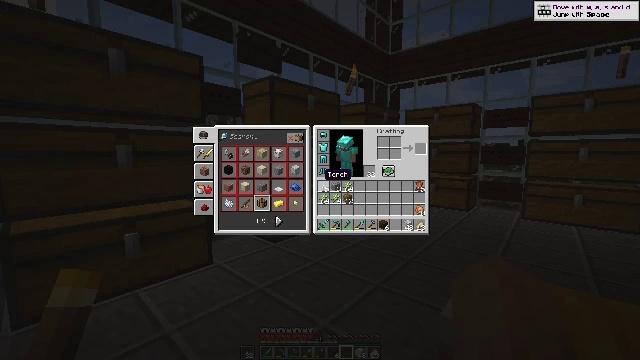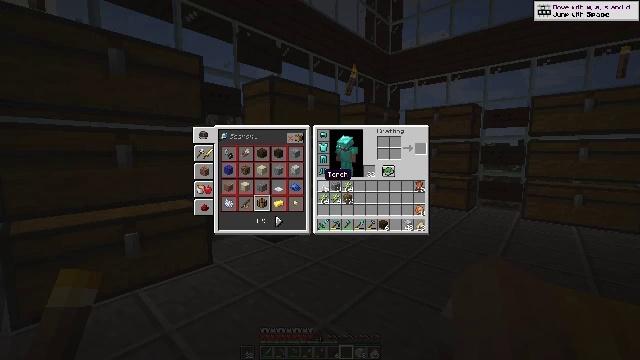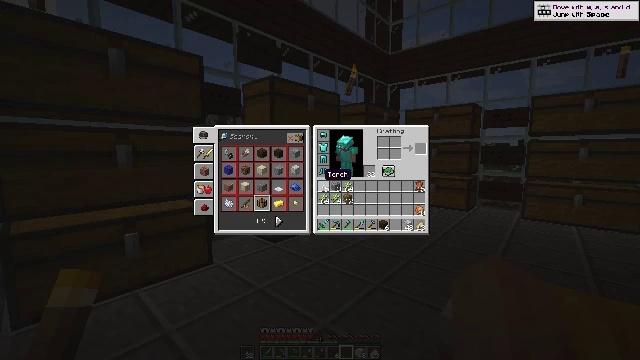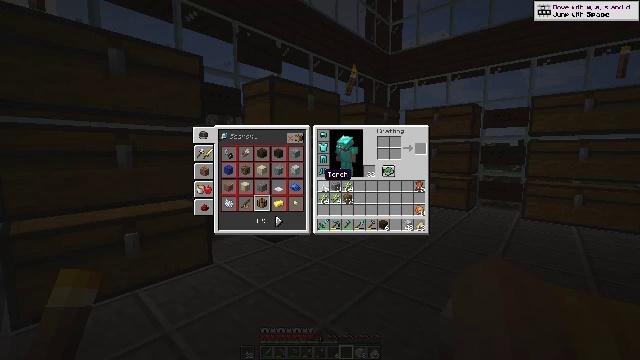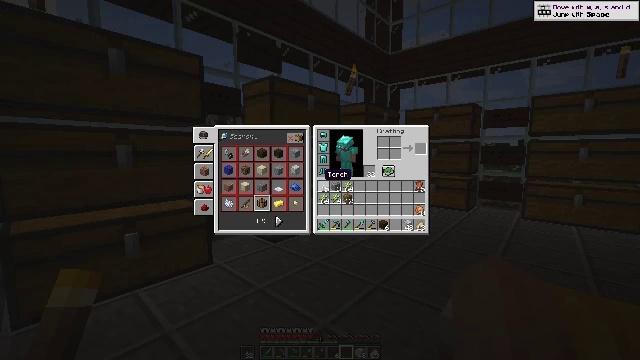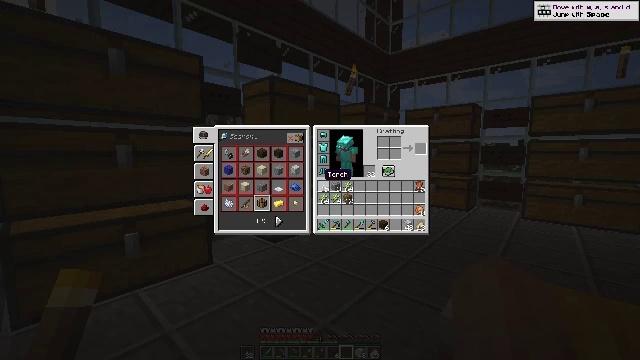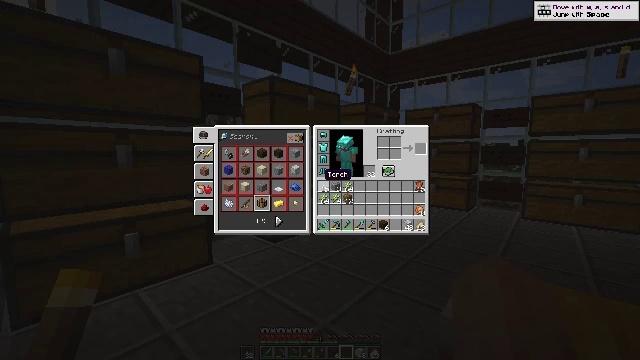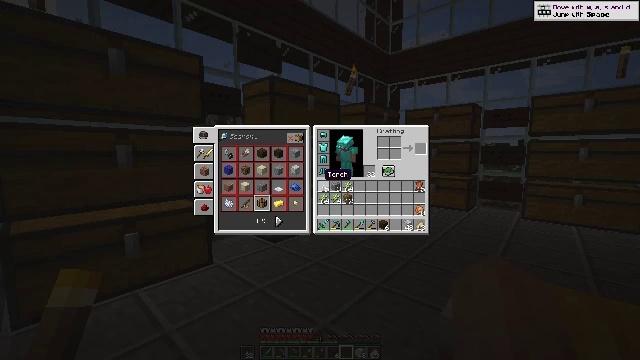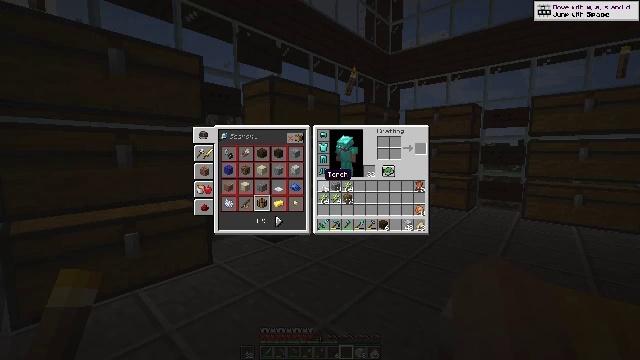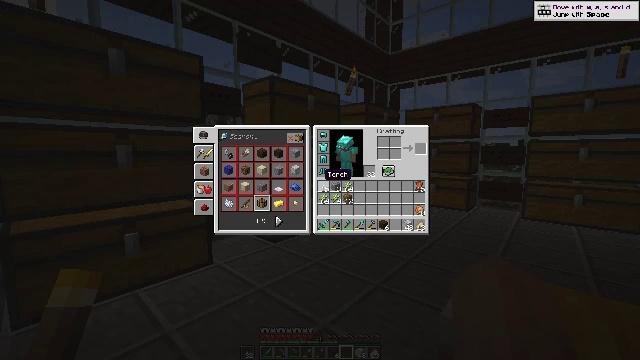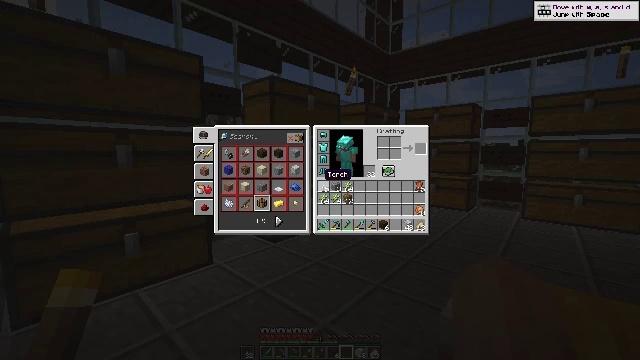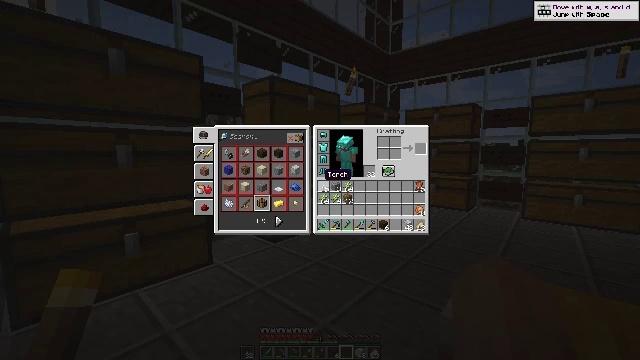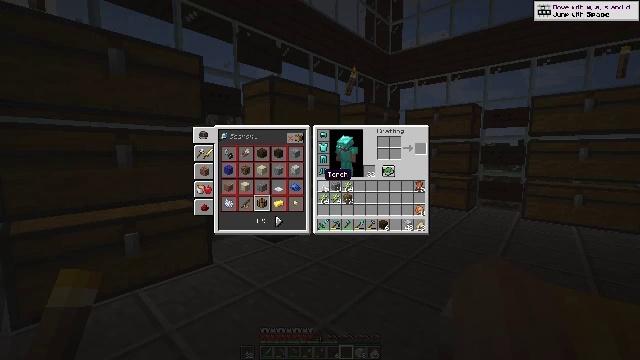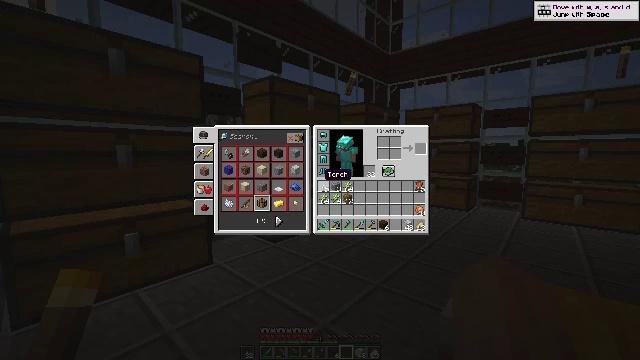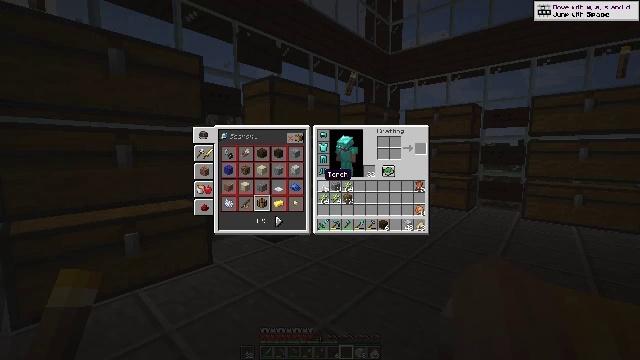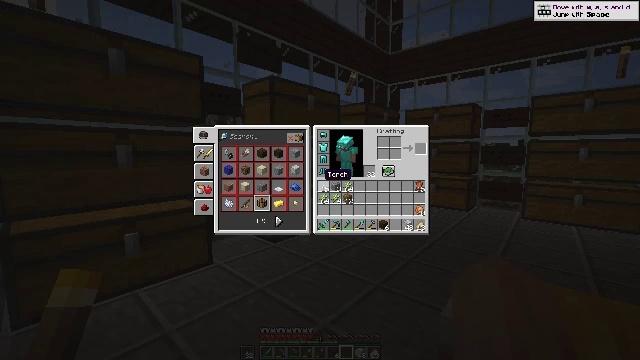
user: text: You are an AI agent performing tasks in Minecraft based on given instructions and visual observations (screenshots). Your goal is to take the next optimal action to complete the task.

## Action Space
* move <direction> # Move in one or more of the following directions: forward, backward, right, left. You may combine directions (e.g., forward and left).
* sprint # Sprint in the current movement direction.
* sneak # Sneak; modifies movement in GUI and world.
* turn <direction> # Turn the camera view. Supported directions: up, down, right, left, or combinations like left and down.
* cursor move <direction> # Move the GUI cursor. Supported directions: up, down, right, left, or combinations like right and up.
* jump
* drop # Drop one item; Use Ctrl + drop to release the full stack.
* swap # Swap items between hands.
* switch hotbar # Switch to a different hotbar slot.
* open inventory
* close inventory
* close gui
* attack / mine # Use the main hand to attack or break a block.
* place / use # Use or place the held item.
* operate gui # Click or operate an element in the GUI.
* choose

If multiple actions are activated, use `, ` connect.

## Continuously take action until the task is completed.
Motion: motion action
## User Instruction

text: Mine the dark oak log from a tree.
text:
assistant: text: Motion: no_op
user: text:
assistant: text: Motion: no_op
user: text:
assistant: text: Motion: no_op
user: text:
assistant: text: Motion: no_op
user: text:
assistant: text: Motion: no_op
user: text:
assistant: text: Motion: no_op
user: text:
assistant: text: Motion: no_op
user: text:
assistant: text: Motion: no_op
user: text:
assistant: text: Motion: no_op
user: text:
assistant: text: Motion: no_op
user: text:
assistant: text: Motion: no_op
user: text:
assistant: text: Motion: no_op
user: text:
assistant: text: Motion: no_op
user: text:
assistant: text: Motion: no_op
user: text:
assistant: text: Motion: no_op
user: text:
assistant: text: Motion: no_op
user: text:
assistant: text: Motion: no_op
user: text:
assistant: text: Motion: no_op
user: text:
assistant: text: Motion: no_op
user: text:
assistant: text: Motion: no_op
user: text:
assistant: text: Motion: no_op
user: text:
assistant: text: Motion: no_op
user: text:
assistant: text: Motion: no_op
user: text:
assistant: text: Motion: no_op
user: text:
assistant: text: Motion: turn right and up
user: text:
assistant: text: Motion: turn right and up
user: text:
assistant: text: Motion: turn right and up
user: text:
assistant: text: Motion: turn right and down
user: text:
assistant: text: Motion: turn right and down
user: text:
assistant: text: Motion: turn right and down